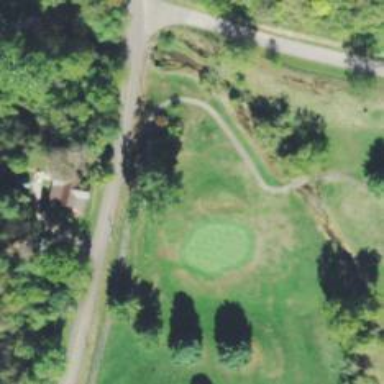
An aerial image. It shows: Golf hole.